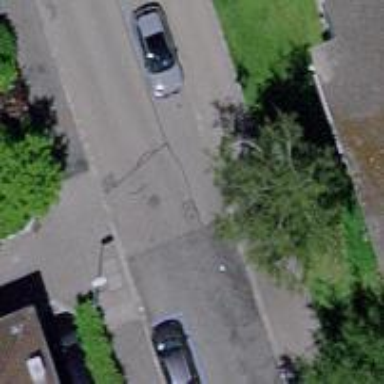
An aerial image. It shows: Residential road with separate asphalt sidewalk.